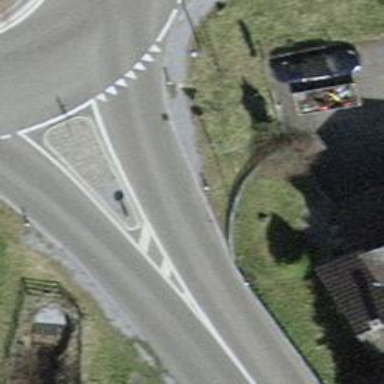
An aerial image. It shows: Tertiary road with asphalt surface.